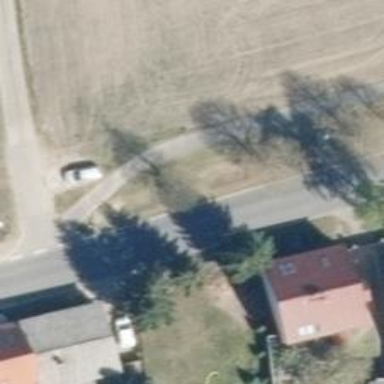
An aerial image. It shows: Asphalt path.